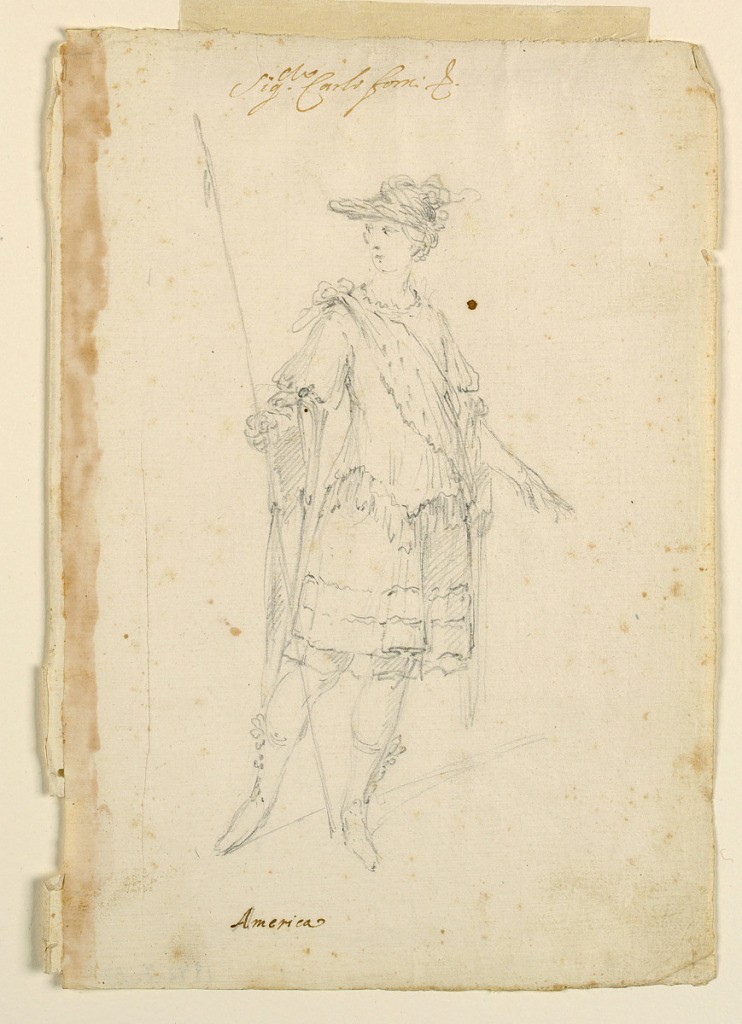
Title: Costume Design: America for a Ballet
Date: ca. 1720
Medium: Lead pencil on paper
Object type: Drawing
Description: Vertical rectangle. A young man is shown frontally, standing, and carrying with his right hand a spear. Written on top, in ink: "Sigre Carlo Forni"; below, in ink over pencil: "America".